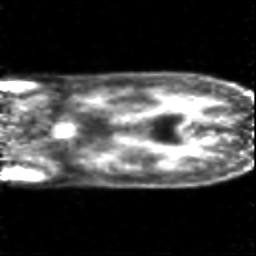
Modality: PET
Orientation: coronal
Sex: female
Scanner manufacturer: siemens